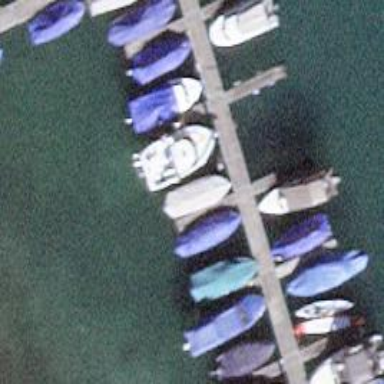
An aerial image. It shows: Man-made pier.